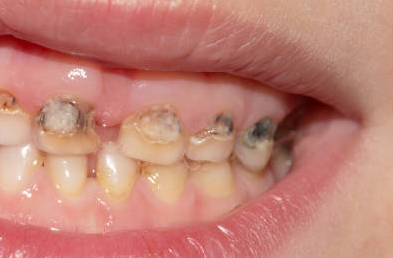
Condition: Caries